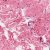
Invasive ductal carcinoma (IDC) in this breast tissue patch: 0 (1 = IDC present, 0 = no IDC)